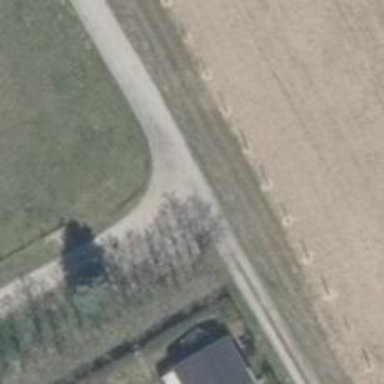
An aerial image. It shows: Road leading to allotments.